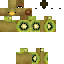
A female human skin with medium skin, wearing brown long hair dressed in a blue hoodie and black pants, featuring a closed mouth.